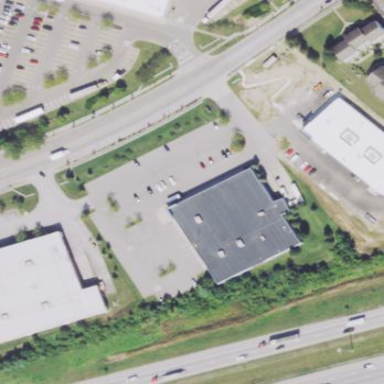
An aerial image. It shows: Building with furniture shop.